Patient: sex F, age 19
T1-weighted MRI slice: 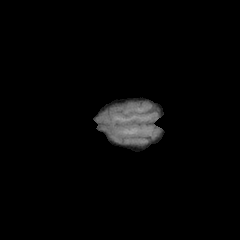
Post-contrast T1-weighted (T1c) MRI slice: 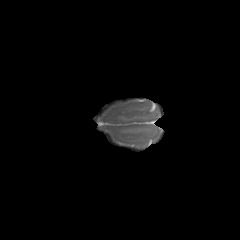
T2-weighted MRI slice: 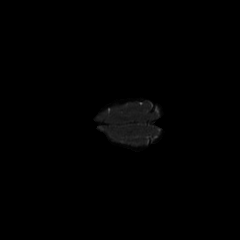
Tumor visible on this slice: no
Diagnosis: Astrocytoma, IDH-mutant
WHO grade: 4